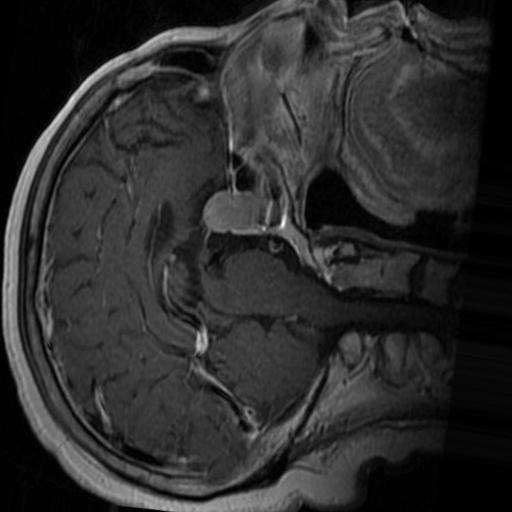
Label: brain_tumor